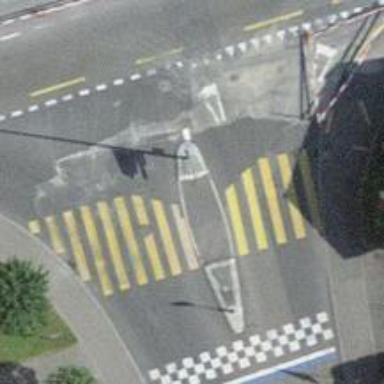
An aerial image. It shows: Kerb serving as barrier.